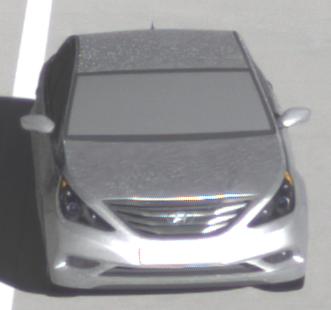
Make: Hyundai
Model: Sonata
Detailed model: Gen. 6 YF
Model produced from: 2009
Model produced until: 2016
Doors: 4
Color: white
Road condition: dry road
Daytime: sunrise or sunset
Contrast: high contrast